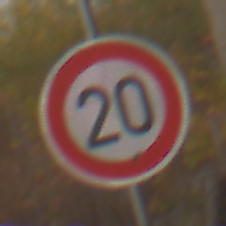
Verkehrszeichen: Geschwindigkeit20
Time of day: SunriseSunset
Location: Roofed (Suburban)
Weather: Clear
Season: NotSpecified
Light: Natural